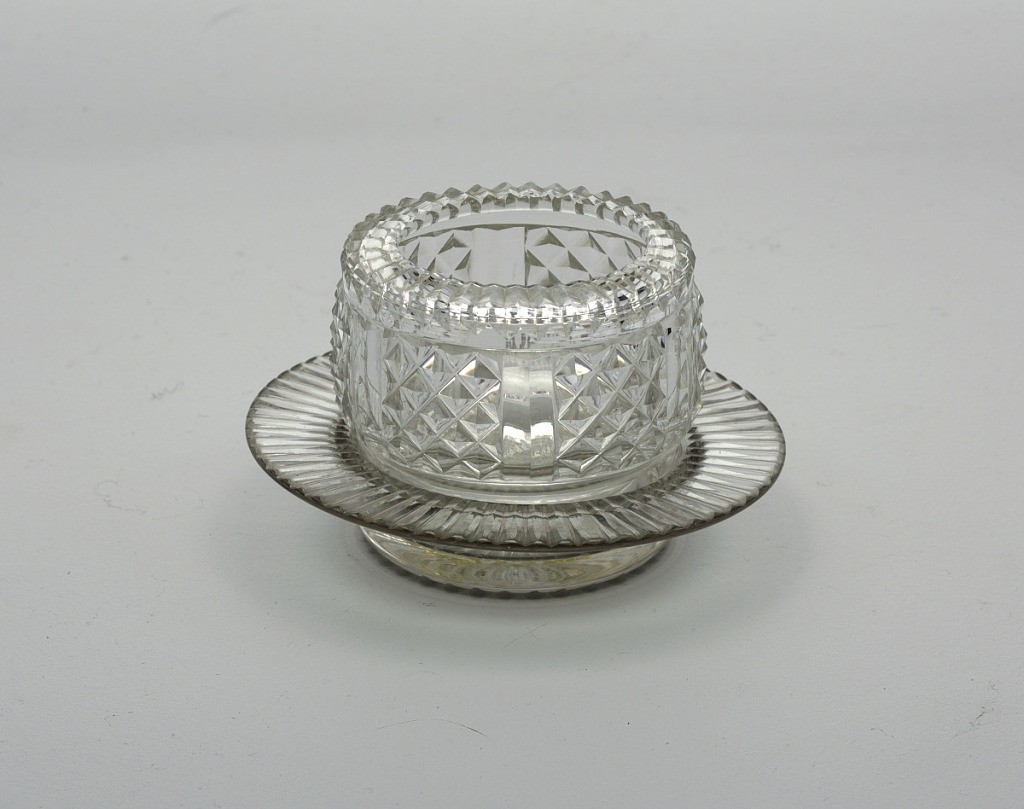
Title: Salt stand
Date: ca. 1820
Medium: Glass
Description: Round body on short foot, lip turned-in and cut with fluting, sides cut with 6 panels of diamonds; stand is shallow dish with wide lip cut with flutes, rayed flutes cut on bottom.